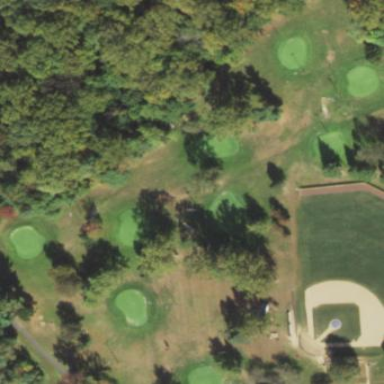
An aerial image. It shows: Golf course surrounded by greenery.